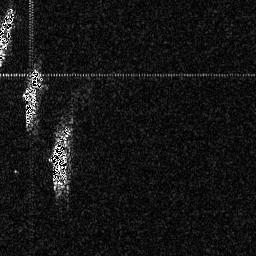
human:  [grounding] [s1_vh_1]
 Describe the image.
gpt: In the satellite image, there is  <ref>1 medium ship </ref> <box>[[0, 2, 5, 26, 0]]</box> located at top left,  <ref>2 medium ship </ref> <box>[[8, 26, 16, 39, 0], [18, 48, 28, 63, 0]]</box> located at left.